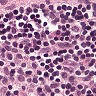
Metastatic tissue present: no